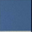
Piece: xx